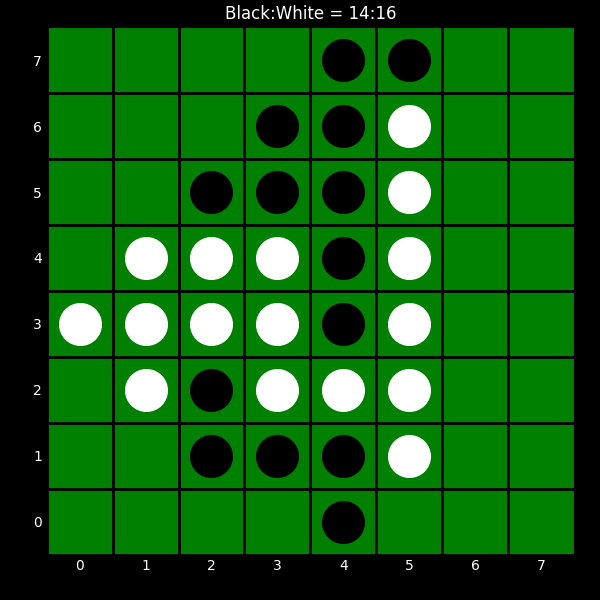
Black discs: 14
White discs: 16